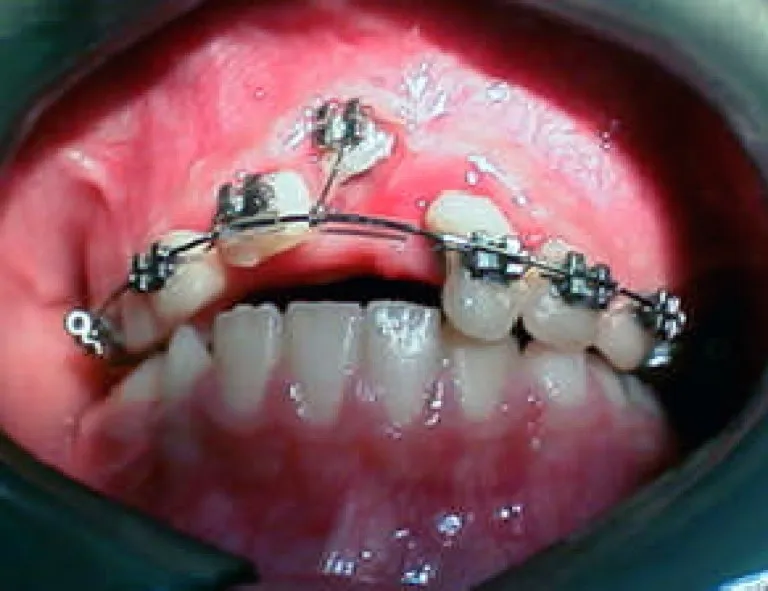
Intruded tooth is ligated to arch wire.
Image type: medical_photograph (oral_photograph)